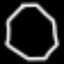
Label: octagon